Question: I draw an image with a barcode in C#. I have the following code:
'''
Drawing = Graphics.FromImage(img);
Brush textBrush = new SolidBrush(Color.Black);
drawing.TextRenderingHint = System.Drawing.Text.TextRenderingHint.SingleBitPerPixel;
drawing.Clear(Color.White);
drawing.DrawString(text, barcodeFont, textBrush, 0, 0);
'''
the variable text contains:
> ,
with an asterix before and afterwards placed. Because, the barcode should start and stop with an asterix. (I am using barcode)
Unfortunately, the asterisks are not included in the barcode but before and afterwards placed.

What is wrong?
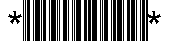
Answer: Are you sure that your barcode font contains characters than can be used to represent an asterisk? If it does, why not append the astrisks to your text string before calling drawstring? If it doesn't, you'll need a different barcode font.